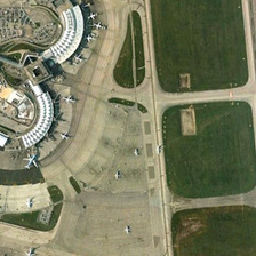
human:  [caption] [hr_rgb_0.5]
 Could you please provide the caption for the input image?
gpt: the passenger termial building and an apron sits alongside the runways .

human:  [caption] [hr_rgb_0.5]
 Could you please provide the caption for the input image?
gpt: two curve airport and some lawns surrounded by the take off ways .

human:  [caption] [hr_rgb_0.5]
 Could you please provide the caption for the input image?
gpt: the lobulated terminal building surrounded by aeroplanes is lying on a tarmac adjacent to three square lawns with runways all around .

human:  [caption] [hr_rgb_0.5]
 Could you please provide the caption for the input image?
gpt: the lobulated terminal building surrounded by aeroplanes is lying on a tarmac .

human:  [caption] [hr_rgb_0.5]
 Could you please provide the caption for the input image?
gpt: some planes are sparsely near several pieces of meadows in an airport with several buildings and a parking lot .